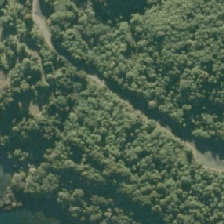
Land cover: urban_build_up